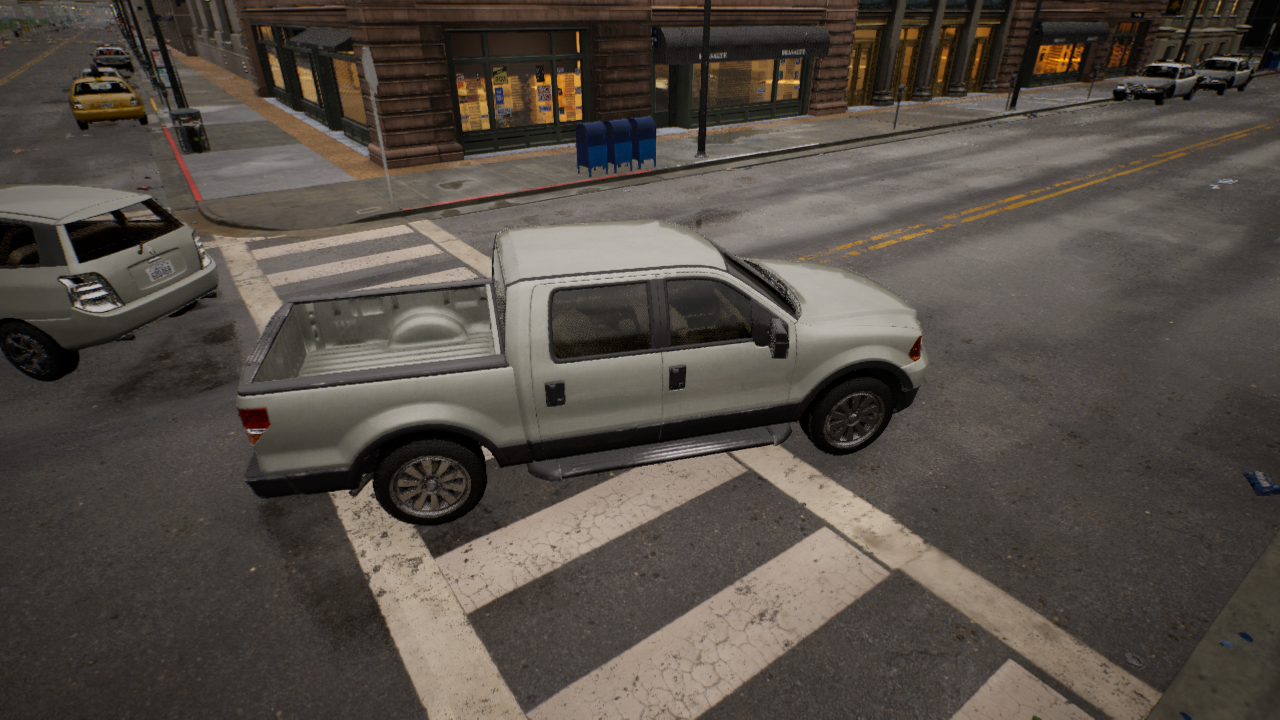
Venue: intersection
Lighting: golden hour
Vehicle rig: pickup